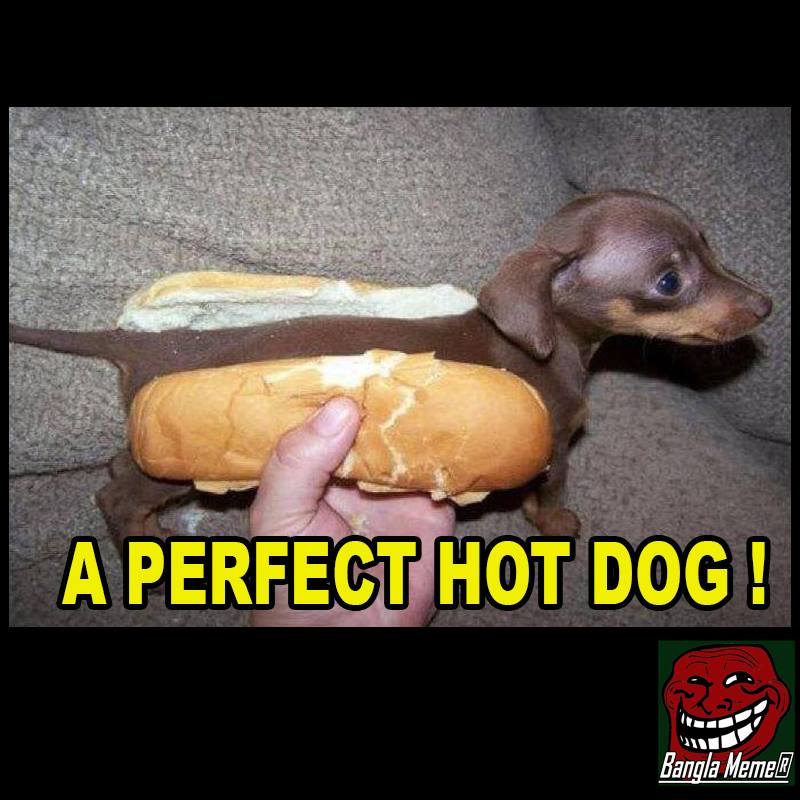
Caption: A PERFECT HOT DOG !
Label: non-hate